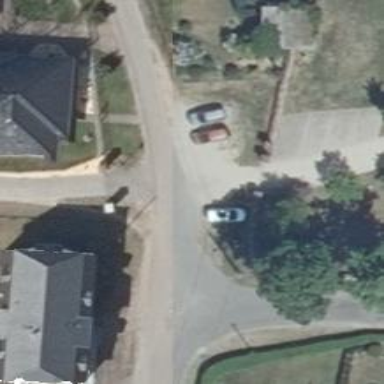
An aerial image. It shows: Residential road with asphalt surface and no sidewalks.